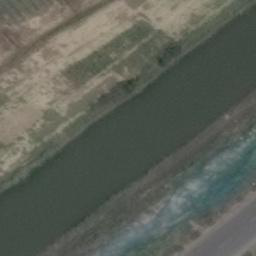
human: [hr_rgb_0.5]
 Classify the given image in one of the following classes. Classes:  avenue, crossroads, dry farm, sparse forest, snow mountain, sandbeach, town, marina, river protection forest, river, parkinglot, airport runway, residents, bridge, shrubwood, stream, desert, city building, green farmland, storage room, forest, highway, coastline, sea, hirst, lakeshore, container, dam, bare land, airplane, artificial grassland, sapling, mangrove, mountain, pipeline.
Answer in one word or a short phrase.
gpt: river